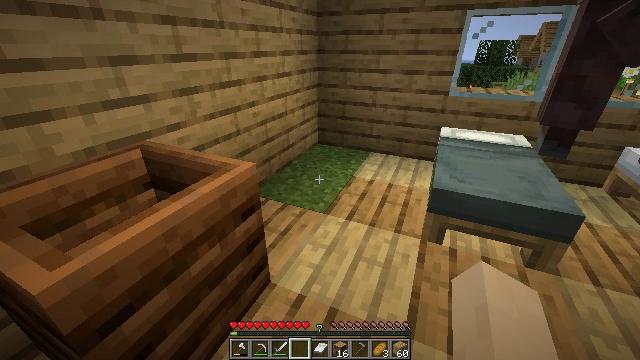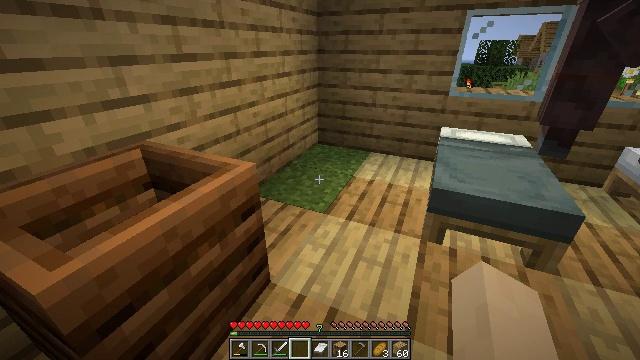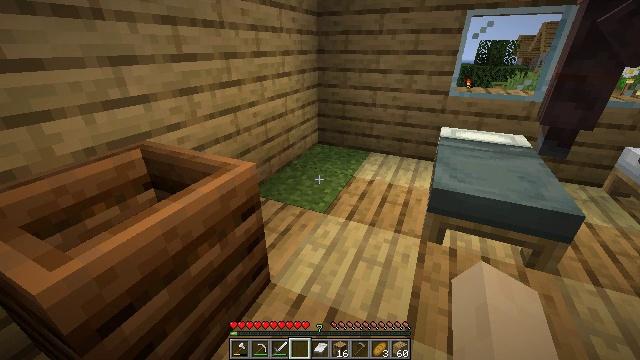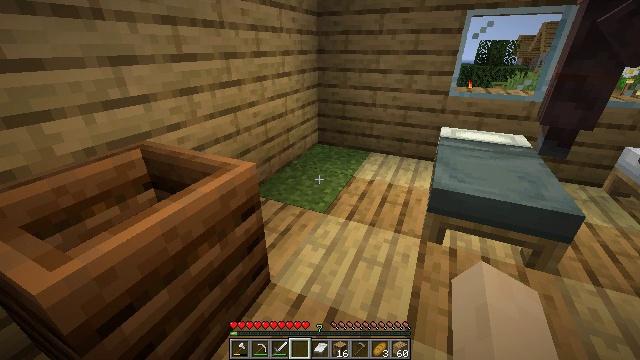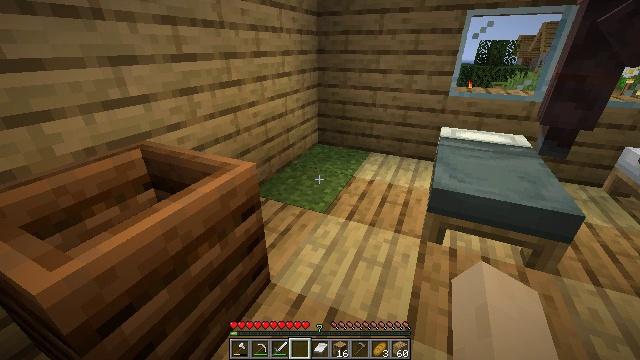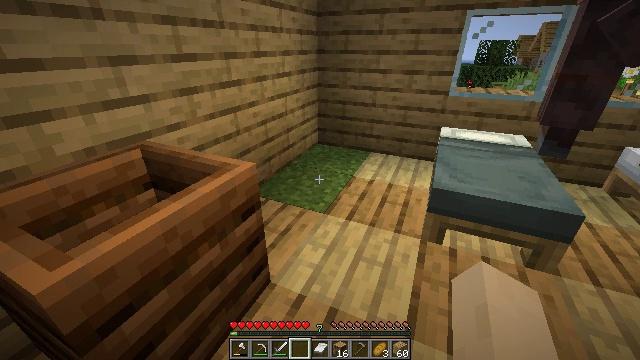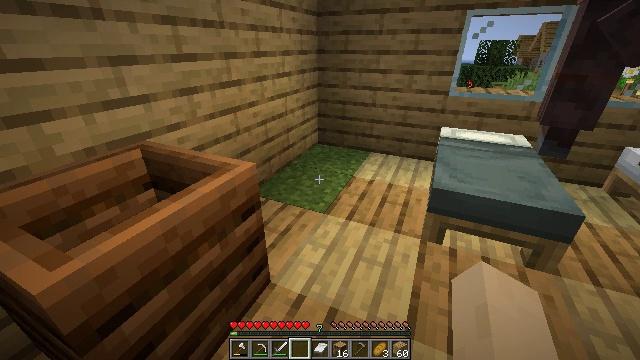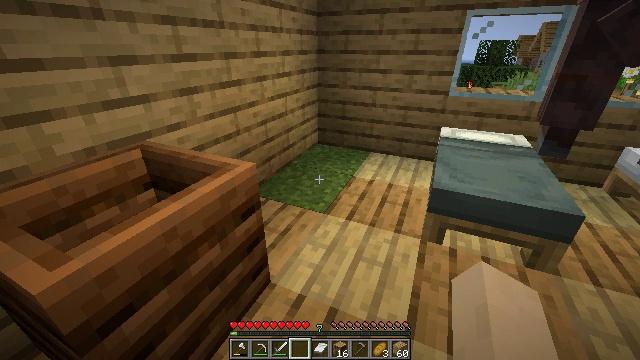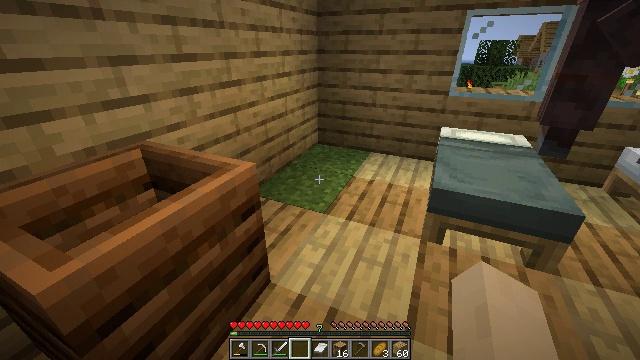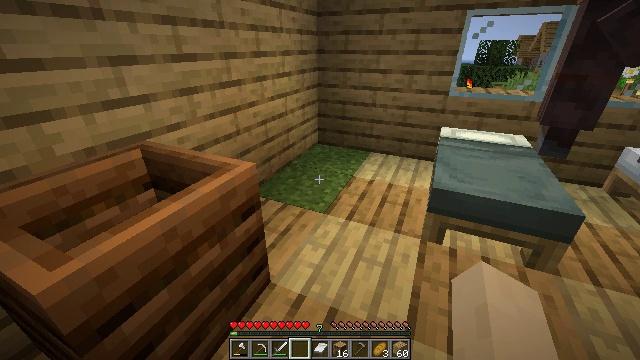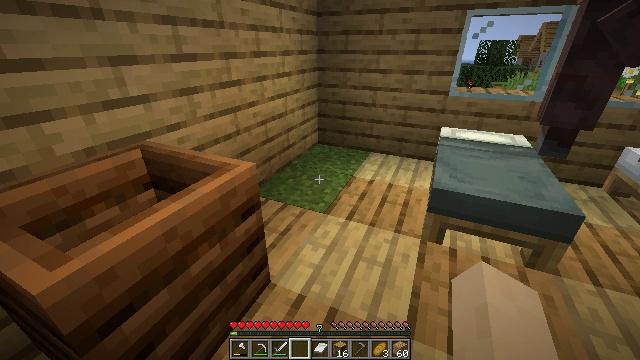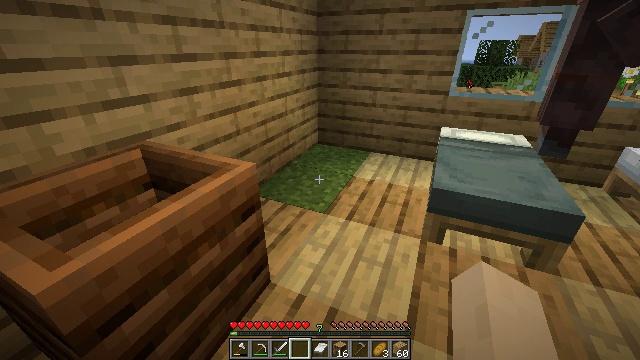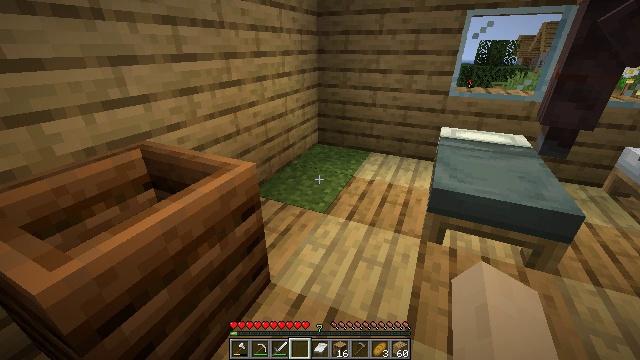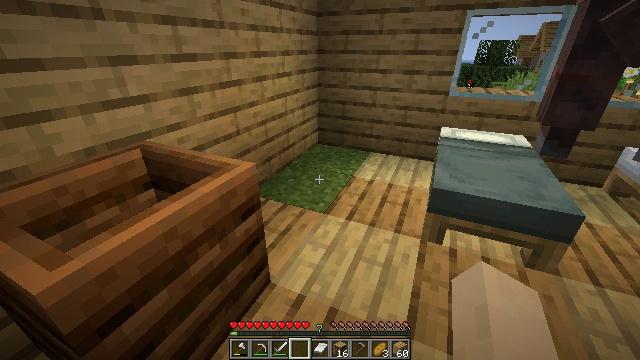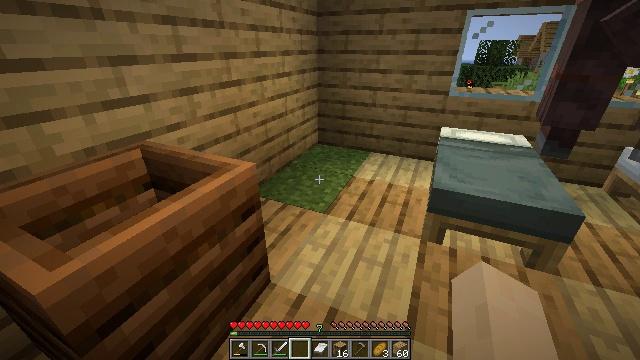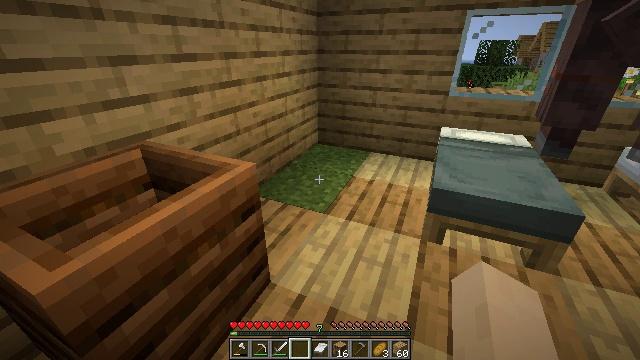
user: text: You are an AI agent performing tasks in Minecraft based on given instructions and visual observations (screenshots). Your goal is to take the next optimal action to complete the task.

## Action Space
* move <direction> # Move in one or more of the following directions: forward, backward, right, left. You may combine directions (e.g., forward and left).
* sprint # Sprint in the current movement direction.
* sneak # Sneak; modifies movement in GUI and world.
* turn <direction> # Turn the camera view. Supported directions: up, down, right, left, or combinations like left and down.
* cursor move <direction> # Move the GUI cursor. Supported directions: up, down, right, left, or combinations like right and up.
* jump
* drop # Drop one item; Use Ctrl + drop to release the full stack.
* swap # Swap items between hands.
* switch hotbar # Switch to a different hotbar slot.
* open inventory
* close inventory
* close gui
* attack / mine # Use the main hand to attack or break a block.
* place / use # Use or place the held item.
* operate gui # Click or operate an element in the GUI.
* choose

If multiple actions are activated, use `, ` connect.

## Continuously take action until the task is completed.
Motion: motion action
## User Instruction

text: Left click on the fletching table to mine it.
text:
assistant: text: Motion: no_op
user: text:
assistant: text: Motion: no_op
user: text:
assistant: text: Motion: no_op
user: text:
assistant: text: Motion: no_op
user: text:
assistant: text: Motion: no_op
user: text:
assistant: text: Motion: no_op
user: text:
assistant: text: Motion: no_op
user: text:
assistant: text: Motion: no_op
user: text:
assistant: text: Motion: no_op
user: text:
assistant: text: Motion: no_op
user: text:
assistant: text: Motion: no_op
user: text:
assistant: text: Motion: no_op
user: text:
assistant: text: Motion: no_op
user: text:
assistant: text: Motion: no_op
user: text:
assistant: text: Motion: no_op
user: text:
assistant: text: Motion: no_op
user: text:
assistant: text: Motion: no_op
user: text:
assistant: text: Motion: no_op
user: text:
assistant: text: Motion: no_op
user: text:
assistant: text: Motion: no_op
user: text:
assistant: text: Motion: no_op
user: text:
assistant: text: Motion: no_op
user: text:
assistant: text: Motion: no_op
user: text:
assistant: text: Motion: no_op
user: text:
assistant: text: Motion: no_op
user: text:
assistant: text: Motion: no_op
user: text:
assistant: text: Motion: no_op
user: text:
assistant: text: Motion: no_op
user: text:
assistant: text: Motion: no_op
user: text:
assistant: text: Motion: no_op